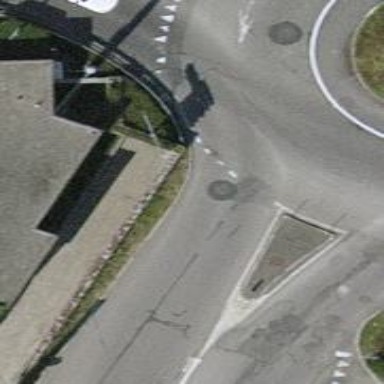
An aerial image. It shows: Tunnel for cyclists along cycleway.